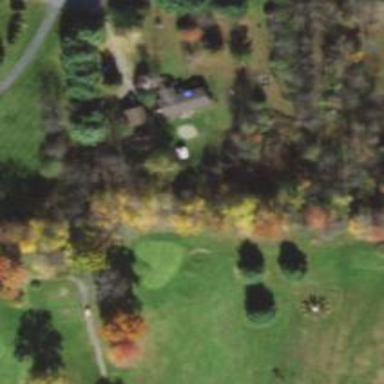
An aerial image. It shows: Golf hole.